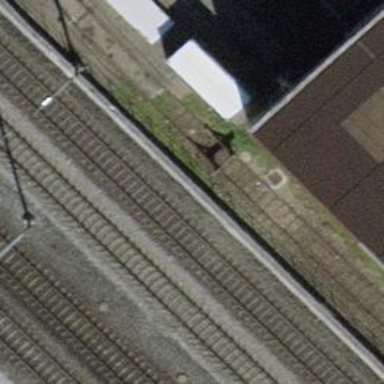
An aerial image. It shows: Single-track railway spur.